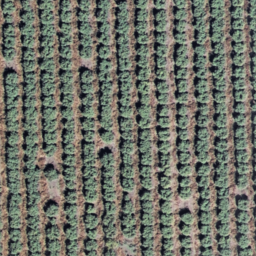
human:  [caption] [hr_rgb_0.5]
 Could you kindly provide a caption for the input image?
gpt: There is a piece of farmland .

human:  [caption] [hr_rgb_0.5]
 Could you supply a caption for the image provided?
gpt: It is a piece of farmland .

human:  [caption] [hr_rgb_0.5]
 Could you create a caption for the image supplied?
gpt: There is a piece of cropland .

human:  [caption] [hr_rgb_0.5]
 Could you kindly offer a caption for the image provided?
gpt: It is a piece of cropland .

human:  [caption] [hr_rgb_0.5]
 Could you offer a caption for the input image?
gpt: Here is a piece of farmland .